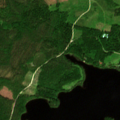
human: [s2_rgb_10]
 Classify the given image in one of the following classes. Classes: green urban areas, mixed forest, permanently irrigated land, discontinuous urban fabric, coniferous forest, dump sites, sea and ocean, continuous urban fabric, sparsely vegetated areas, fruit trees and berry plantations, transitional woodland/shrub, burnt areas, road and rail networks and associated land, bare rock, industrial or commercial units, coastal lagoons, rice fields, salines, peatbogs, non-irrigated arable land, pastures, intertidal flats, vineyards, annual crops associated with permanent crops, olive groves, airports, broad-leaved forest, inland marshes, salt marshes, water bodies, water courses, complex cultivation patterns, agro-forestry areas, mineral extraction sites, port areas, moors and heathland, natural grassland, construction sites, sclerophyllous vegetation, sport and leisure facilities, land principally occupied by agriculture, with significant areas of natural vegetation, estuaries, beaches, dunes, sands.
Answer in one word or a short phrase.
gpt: coniferous forest, mixed forest, transitional woodland/shrub, water courses